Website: lowes
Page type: customer-info-address
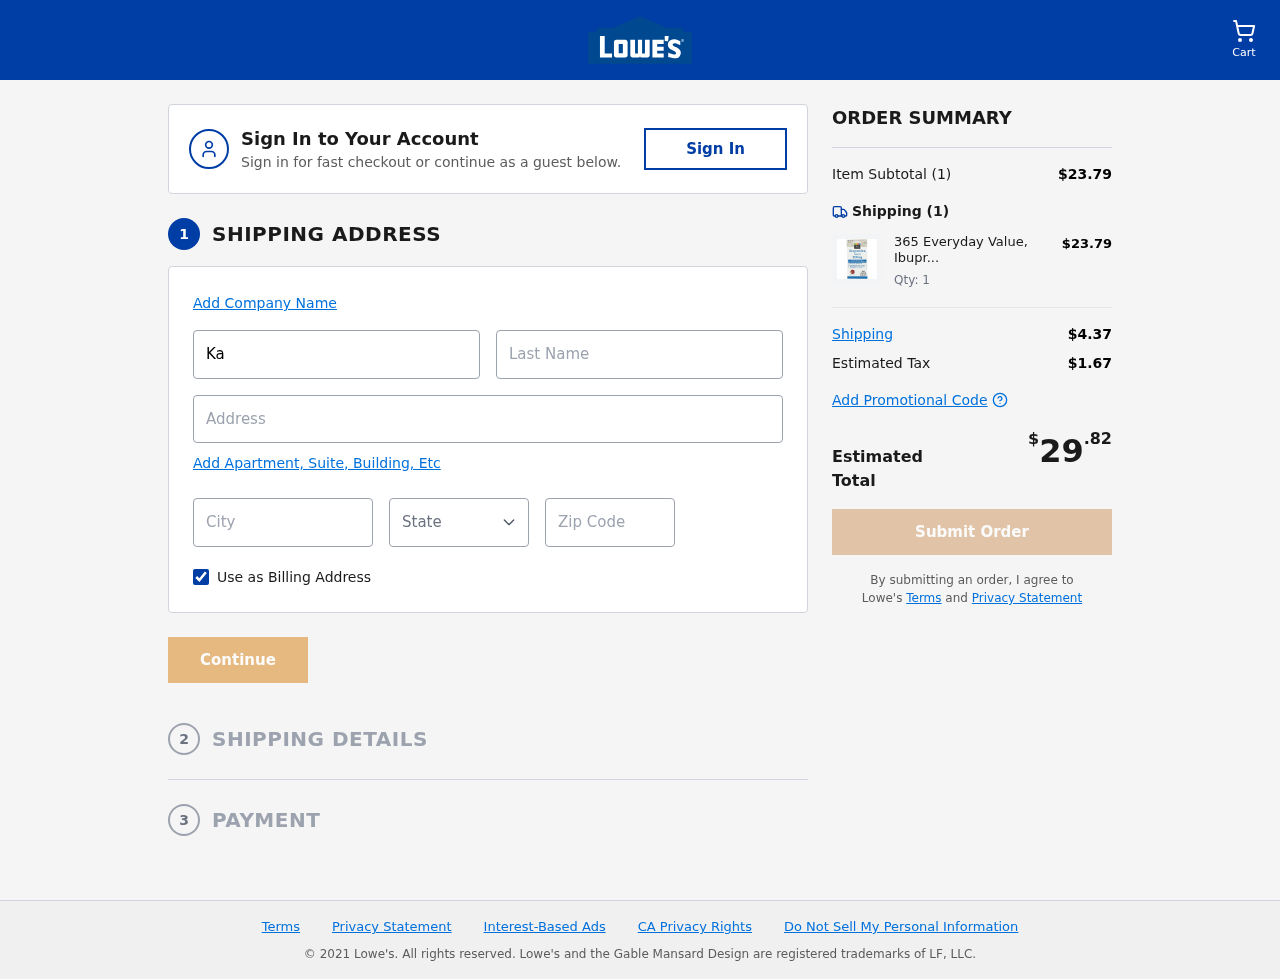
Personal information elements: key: PII_CITY
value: Mcclureberg
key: PII_FIRSTNAME
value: Katrina
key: PII_LASTNAME
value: Walker
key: PII_POSTCODE
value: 75099
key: PII_STATE_ABBR
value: OR
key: PII_STREET
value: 837 Martinez Crossing Apt. 642
Product elements: key: PRODUCT1_NAME
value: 365 Everyday Value, Ibuprofen Tablets 200mg, 100 ct
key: PRODUCT1_PRICE
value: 23.79
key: PRODUCT1_QUANTITY
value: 1
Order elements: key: ORDER_NUM_ITEMS
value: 1
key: ORDER_SUBTOTAL
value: $23.79
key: ORDER_NUM_ITEMS2
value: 1
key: ORDER_SHIPPING_COST
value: $4.37
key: ORDER_TAX
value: $1.67
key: ORDER_TOTAL
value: $29.82